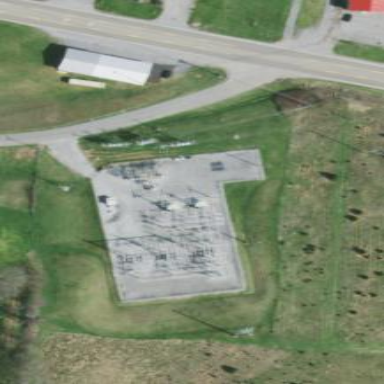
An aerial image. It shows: Minor distribution power substation.